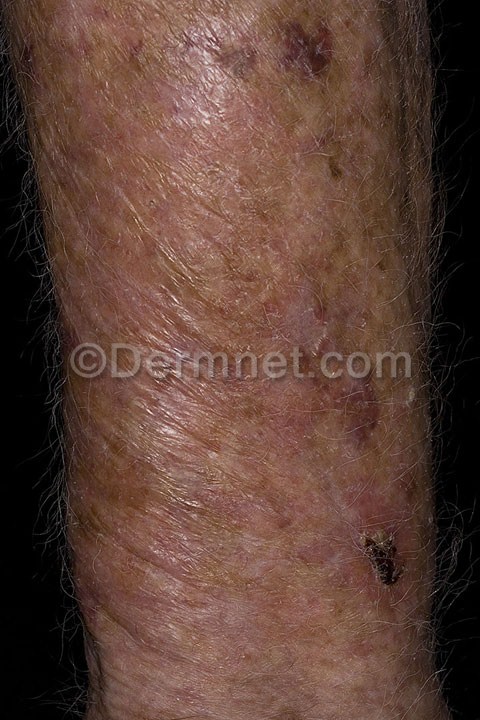
Disease: Light Diseases and Disorders of Pigmentation